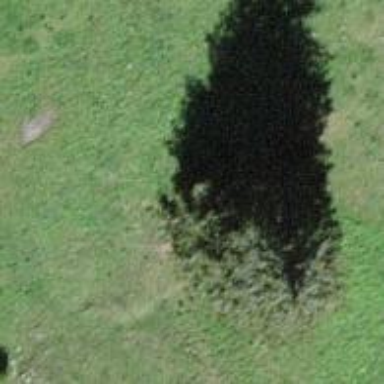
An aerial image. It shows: Needle-leaved tree in natural setting.